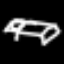
Label: bed